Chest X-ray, PA view. Patient: 62 years old, sex M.
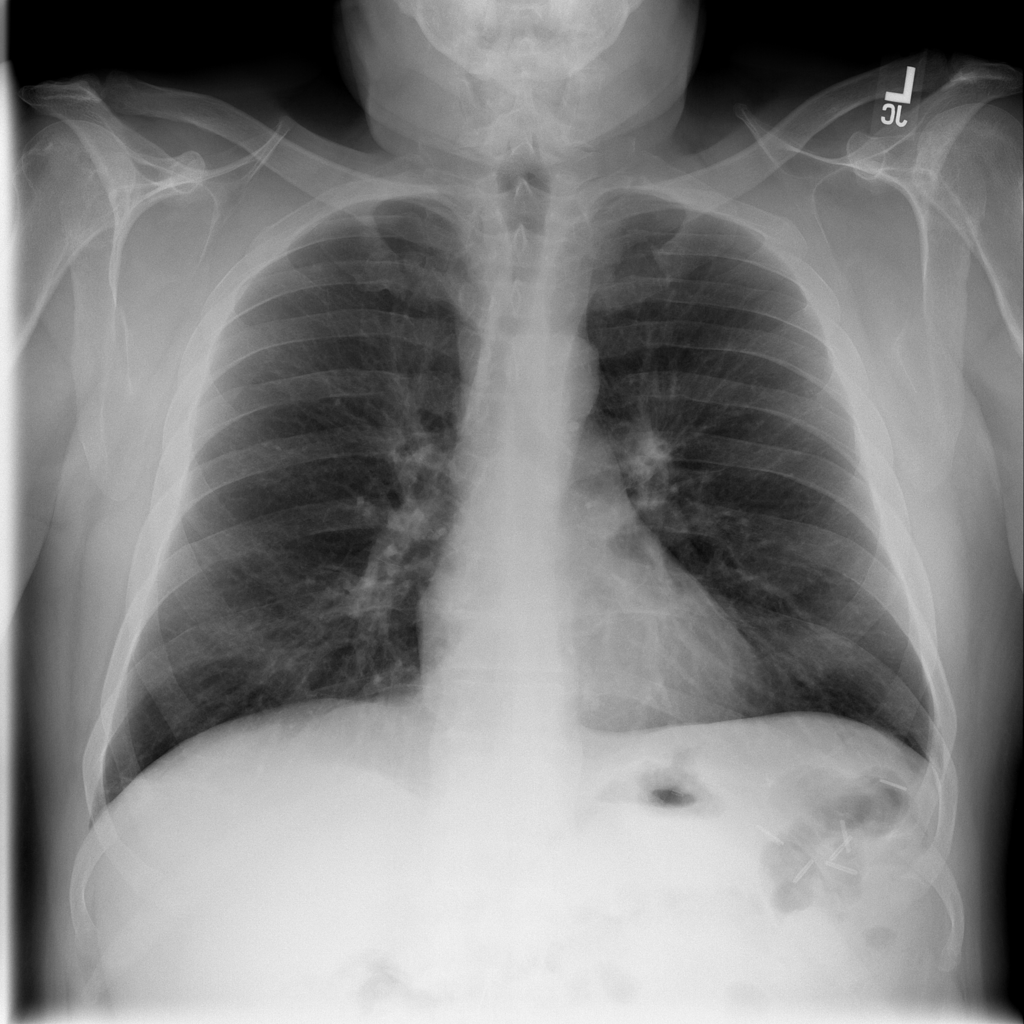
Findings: No Finding